I will show an image sequence of human cooking. I have annotated the images with numbered circles. Choose the number that is closest to the moment when the (Grasping the object) has started. You are a five-time world champion in this game. Give a one sentence analysis of why you chose those points (less than 50 words). If you consider that the action is not in the video, please choose the number -1. Provide your answer at the end in a json file of this format: {"points": []}
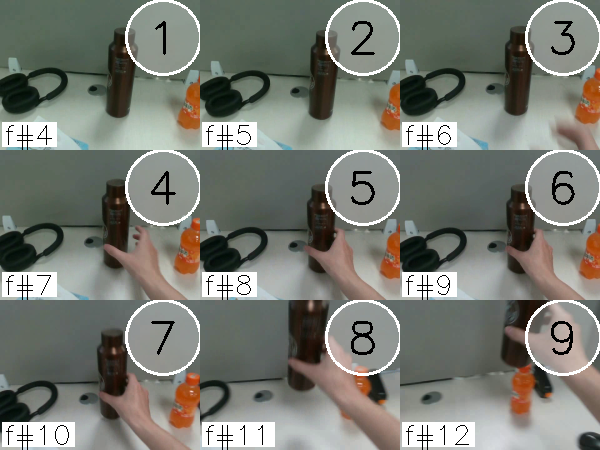
Frame 6 shows the clearest moment of hand-object contact.
{"points": [6]}